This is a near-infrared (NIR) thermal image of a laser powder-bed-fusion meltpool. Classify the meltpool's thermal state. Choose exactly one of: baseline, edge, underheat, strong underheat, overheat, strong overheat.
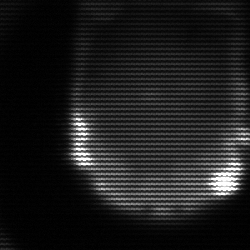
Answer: edge